Question: Please can anyone show me a proper way to program the Tags field so that it looks like the stackoverflow one.
As in:

I suspect it is done in HTML/CSS and Javascript. Any suggestions or ideas are greatly appreciated. I would be grateful as well, if you can write some illustration code or direct me to some sort of tutorial.
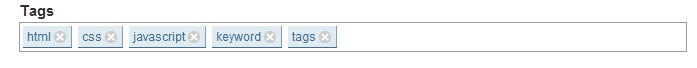
Answer: If you can use jQuery here are some good options:
From the jQuery folks themselves:
<URL>
This one is easiest to see in action right from the web page link:
<URL>
Others:
<URL>
<URL>
<URL>
<URL>